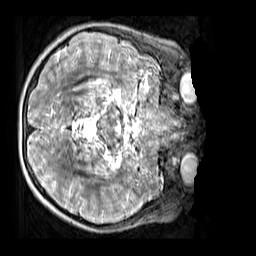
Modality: T2w
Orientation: axial
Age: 9
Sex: male
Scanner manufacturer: siemens
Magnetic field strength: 3 T
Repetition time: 3.2 s
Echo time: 0.408 s